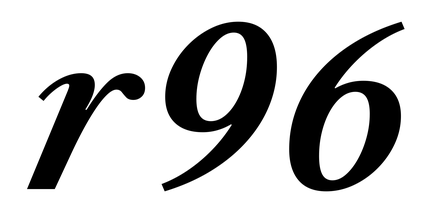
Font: LibreCaslonText-Italic_SemiBold_Italic